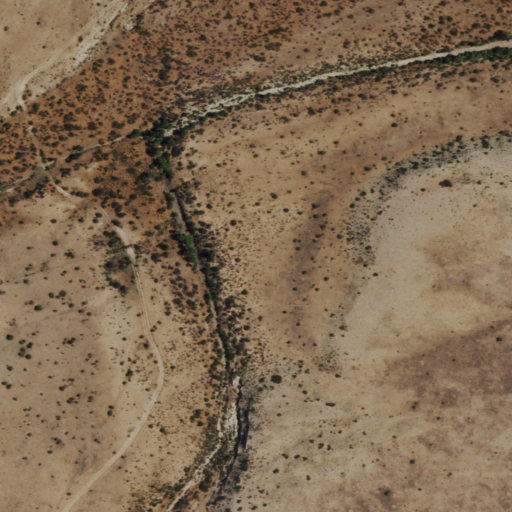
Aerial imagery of valley in New Mexico named Walker Draw containing shrub and grassland